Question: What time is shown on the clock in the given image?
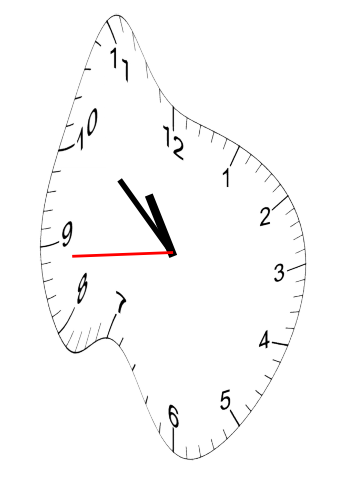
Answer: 10:51:44